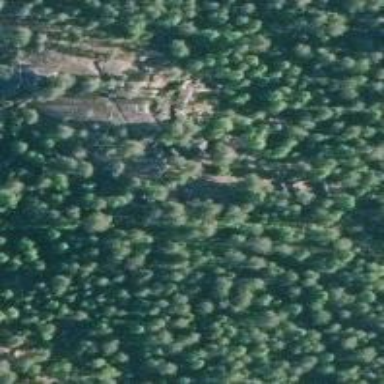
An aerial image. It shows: Natural cliff.